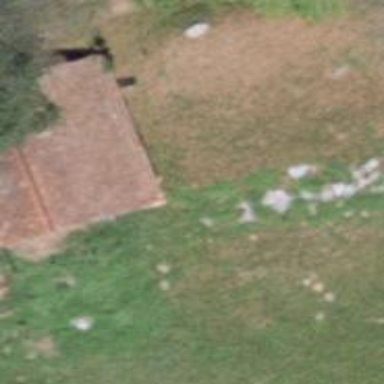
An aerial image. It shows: Barn.